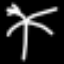
Label: palm tree